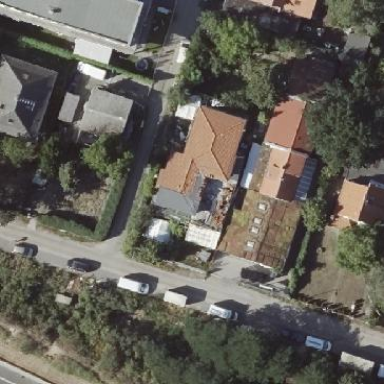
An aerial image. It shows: Building with hipped roof.